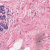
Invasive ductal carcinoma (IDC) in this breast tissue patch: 0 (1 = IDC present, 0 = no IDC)